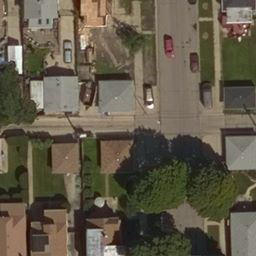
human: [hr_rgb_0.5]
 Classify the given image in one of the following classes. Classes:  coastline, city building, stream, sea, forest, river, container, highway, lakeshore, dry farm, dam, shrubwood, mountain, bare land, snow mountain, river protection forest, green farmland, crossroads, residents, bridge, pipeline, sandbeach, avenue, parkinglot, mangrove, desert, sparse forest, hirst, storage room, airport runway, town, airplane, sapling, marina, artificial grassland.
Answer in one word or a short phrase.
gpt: residents